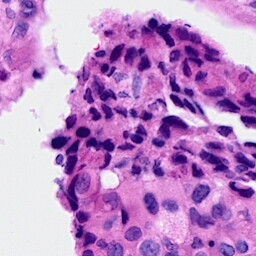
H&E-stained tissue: Breast